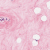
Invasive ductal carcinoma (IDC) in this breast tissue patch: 0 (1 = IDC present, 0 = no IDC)